Question: Is it possible to filter a queryset in such a way that I only retrieve users who don't have a matching object for in a range?
For example, I have a 'Shift' model that includes a 'ForeignKey' field pointing to an 'Employee' object and a 'date_requested' 'DateField' indicating the date of the shift. I've also created the following query for grabbing any user that doesn't have a shift between, say, '2015-07-19' and '2015-07-25':
'''
Employee.objects.all().exclude(
shift__date_requested__gte=datetime.date(2015, 7, 19),
shift__date_requested__lte=datetime.date(2015, 7, 25))
'''
Unfortunately this queryset doesn't catch a user that has specified shifts from 07/19 through to 07/24, but not one for 07/25. Is it possible to further refine this query to say, "the number of shifts associated with this user between '2015-07-19' and '2015-07-25' (inclusive) must be equal to the number of days within this time frame?
First, the dataset showing that Employee #10 has a 'Shift' on every day between 7/19 to 7/25. This should lead to them being filtered out:

And my filtering code
'''
e = Employee.objects.all()
print('all employees:
{0}'.format(e))
for day in range(19, 26):
print('filtering day {0}'.format(day))
e.filter(shift__date_requested=datetime.date(2015, 7, day))
print('filtered employees:
{0}'.format(e))
'''
And the resulting output:
'''
all employees:
[<Employee: 12: ereiner@test.com ()>, <Employee: 10: alufson@test.com ()>, <Employee: 11: tjones@test.com ()>,
<Employee: 14: wmcgee@test.com ()>, <Employee: 13: wcarver@test.com ()>]
filtering day 19
filtering day 20
filtering day 21
filtering day 22
filtering day 23
filtering day 24
filtering day 25
filtered employees:
[<Employee: 12: ereiner@test.com ()>, <Employee: 10: alufson@test.com ()>, <Employee: 11: tjones@test.com ()>,
<Employee: 14: wmcgee@test.com ()>, <Employee: 13: wcarver@test.com ()>]
'''
As you can see, Employee 10 isn't being filtered out. I also tried swapping out 'filter()' with 'exclude()' but I saw the same result
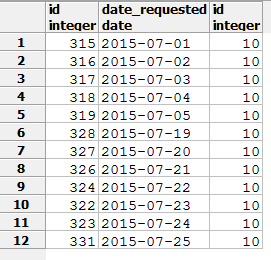
Answer: If you're looking to get a queryset of employees who do NOT have a shift for each and every one of the given dates:
'''
employees = Employee.objects.all()
for day in range(19, 26):
employees = employees.filter(shift__date_requested=datetime.date(2015, 7, day))
'''
Note that chaining filters like this <URL>.